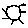
Label: sun